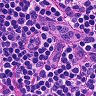
Metastatic tissue present: no